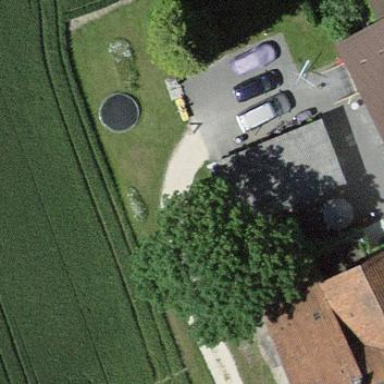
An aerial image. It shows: Garage building.